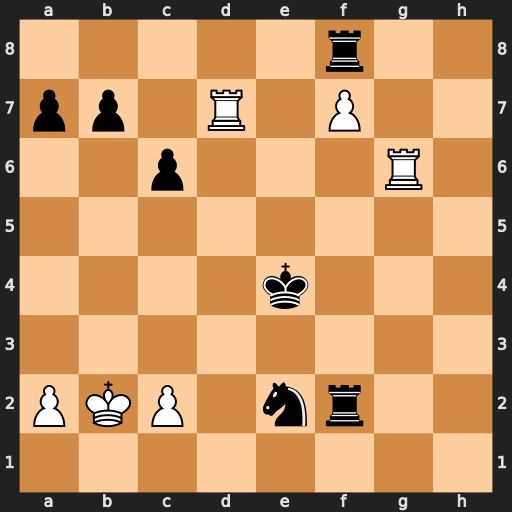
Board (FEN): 5r2/pp1R1P2/2p3R1/8/4k3/8/PKP1nr2/8
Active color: w
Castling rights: -
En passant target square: -
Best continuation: Re6+ Kf3 Re8 Rxf7 Rxf7+